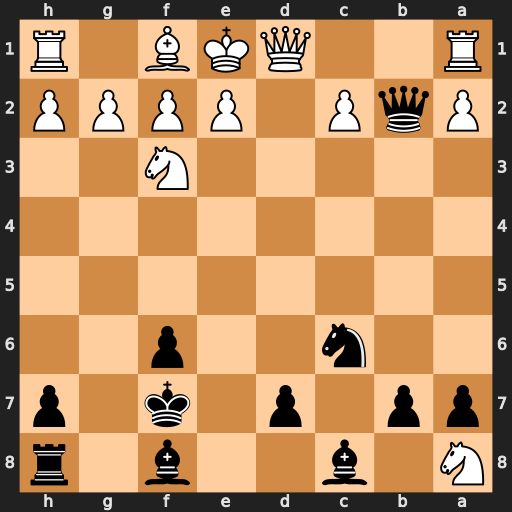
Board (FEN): N1b2b1r/pp1p1k1p/2n2p2/8/8/5N2/PqP1PPPP/R2QKB1R
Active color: b
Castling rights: KQ
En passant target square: -
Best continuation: Bb4+ Nd2 Bxd2+ Qxd2 Qxa1+